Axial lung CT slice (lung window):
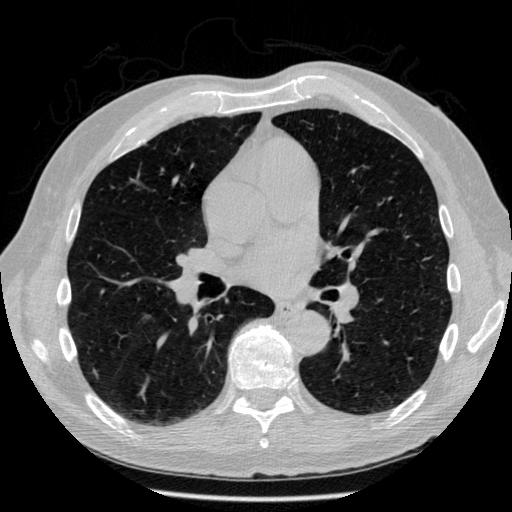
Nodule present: no